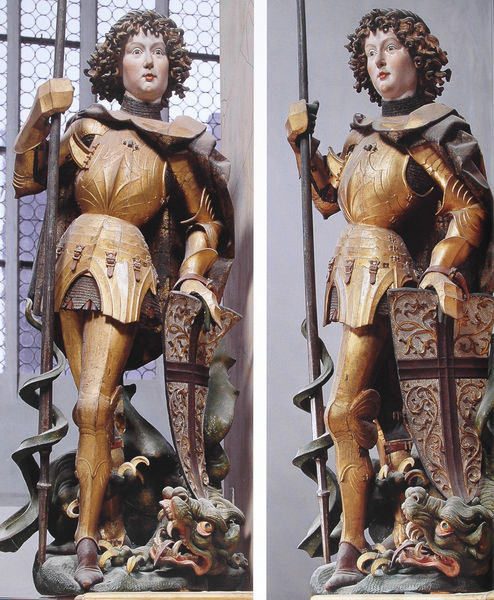
Titel: Hochaltar, Hl. Georg
Künstler: Niclas Gerhaerts von Leyden
Standort: Nördlingen
Institution: St. Georg
Schlagwörter: fuß, hand, kopf, mann, umhang, grün, fenster, frisur, haar, holz, nase, hund, jung, augen, inkarnat, tod, kirche, figur, gold, haare, mantel, gotik, locken, skulptur, statue, zwei, lanze, bronze, plastik, foto, eisen, schild, messing, kreuz, münchen, jungfrau, schwert, schlange, stiefel, ritter, rüstung, altar, schnitzerei, wappen, harnisch, teufel, mittelalter, schwart, junger, heiliger, heilige, speer, museum, töten, gefasst, golden, luzifer, drachen, drache, standbild, drachentöter, georg, heiliger georg, michael, skultpuren, holzskulptur, kirchenfenster, martin, schnitzarbeit, holzschnitzerei, gewelt, st. martin, hold, heilger, tötet, bezwingen, riter, handschue, st. georg, muesum, rachentöter, drauchen, schlanfe